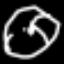
Label: clock